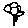
Label: flower